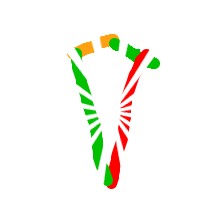
Shape: kite